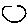
Label: circle